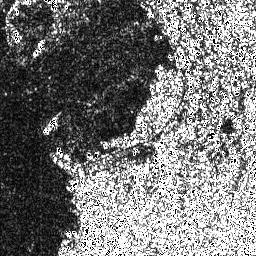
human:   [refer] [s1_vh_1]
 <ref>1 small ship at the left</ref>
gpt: <box>[[15, 43, 23, 52, 0]]</box>